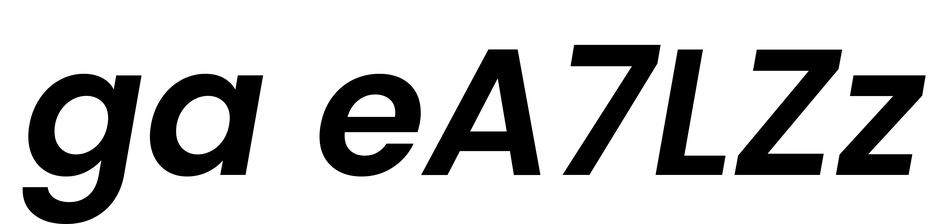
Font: Poppins-SemiBoldItalic